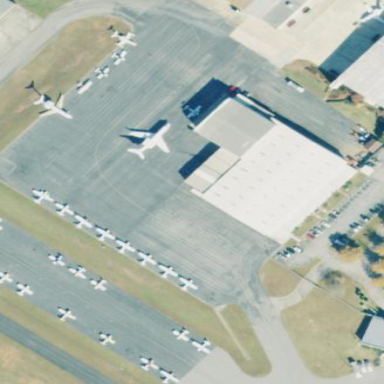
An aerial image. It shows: Building that is hangar at the airport.